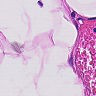
Metastatic tissue present: no